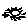
Label: sun